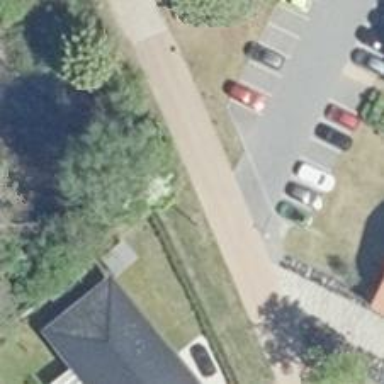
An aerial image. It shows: Parking aisle designated as service road.